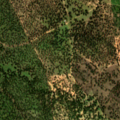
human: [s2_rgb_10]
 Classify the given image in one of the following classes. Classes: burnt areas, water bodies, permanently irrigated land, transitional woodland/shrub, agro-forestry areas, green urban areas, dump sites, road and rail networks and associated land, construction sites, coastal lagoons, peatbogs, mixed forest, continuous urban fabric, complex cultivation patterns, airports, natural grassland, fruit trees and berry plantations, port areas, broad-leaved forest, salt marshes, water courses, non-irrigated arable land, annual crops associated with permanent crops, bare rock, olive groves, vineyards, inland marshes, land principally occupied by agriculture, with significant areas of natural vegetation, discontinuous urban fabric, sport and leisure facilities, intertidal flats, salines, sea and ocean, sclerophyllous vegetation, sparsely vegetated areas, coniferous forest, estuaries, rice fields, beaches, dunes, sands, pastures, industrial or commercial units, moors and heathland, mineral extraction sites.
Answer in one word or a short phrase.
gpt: agro-forestry areas